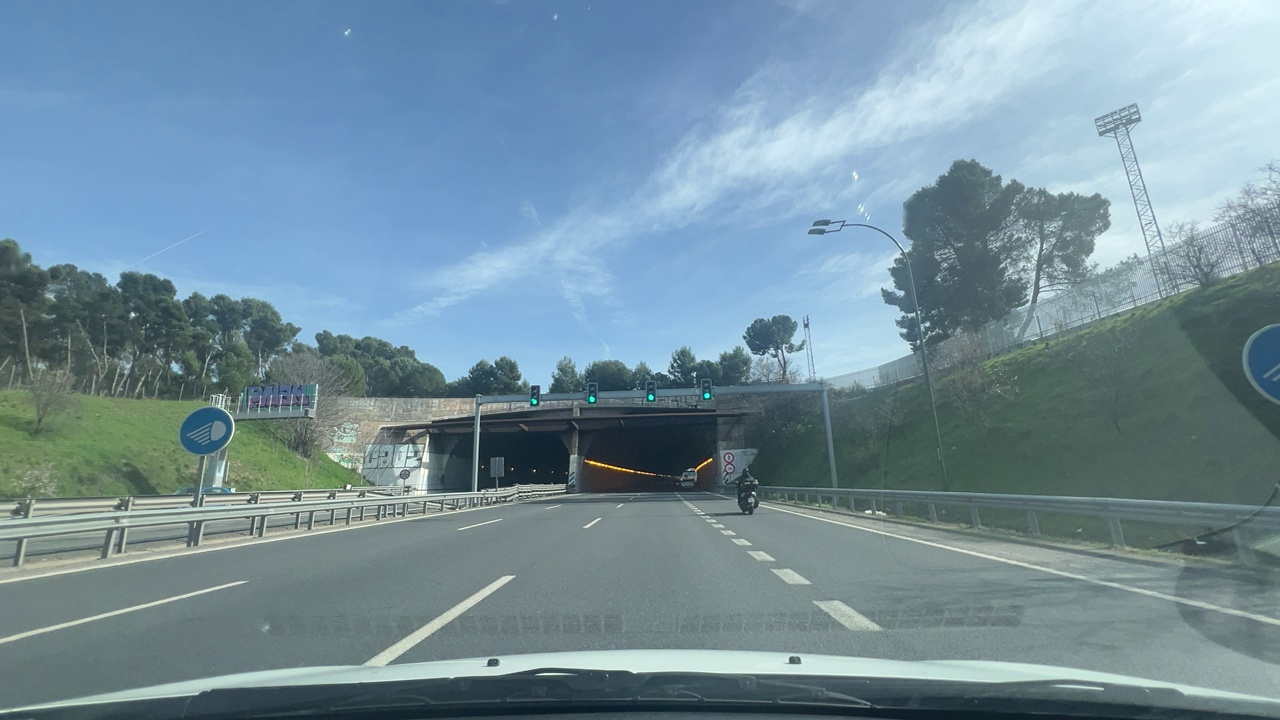
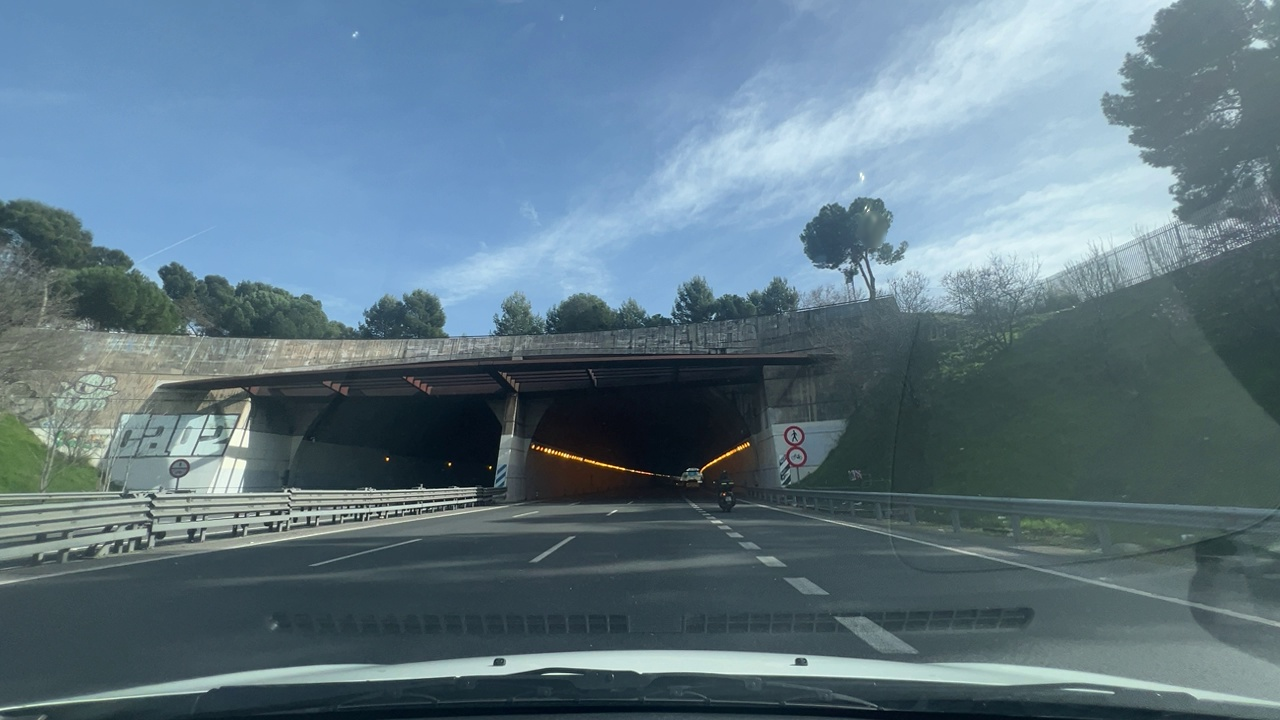
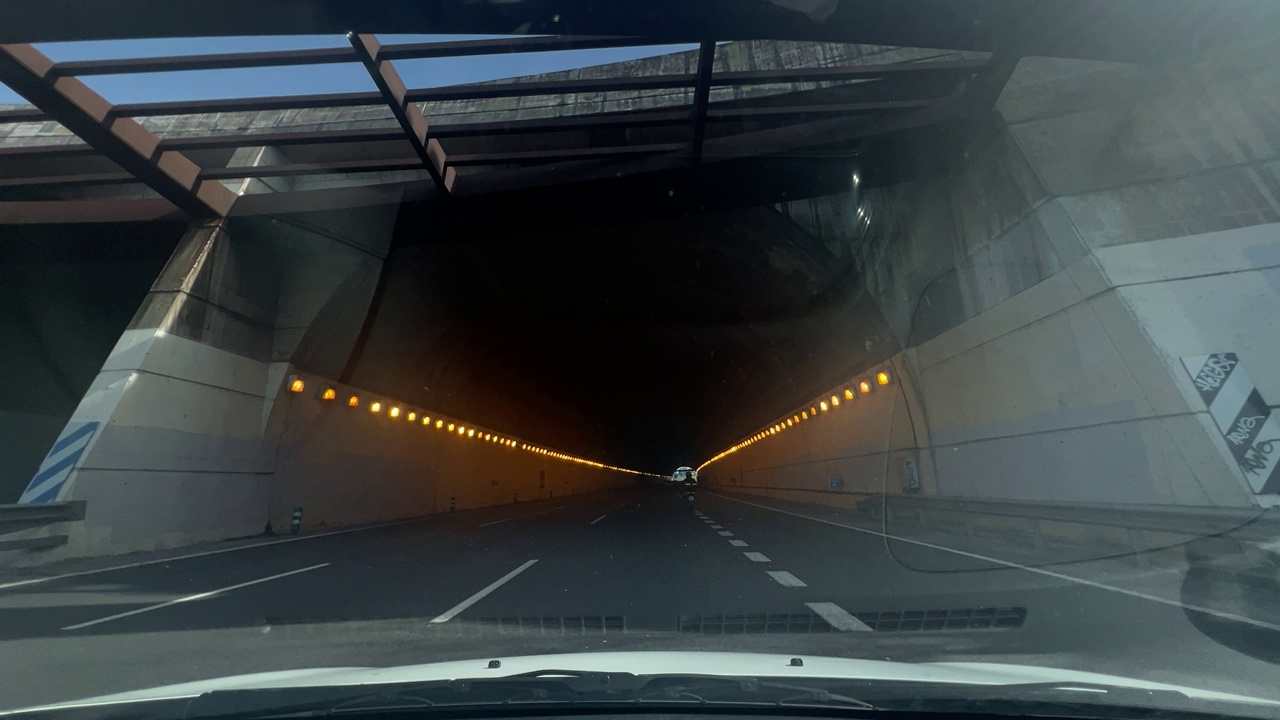
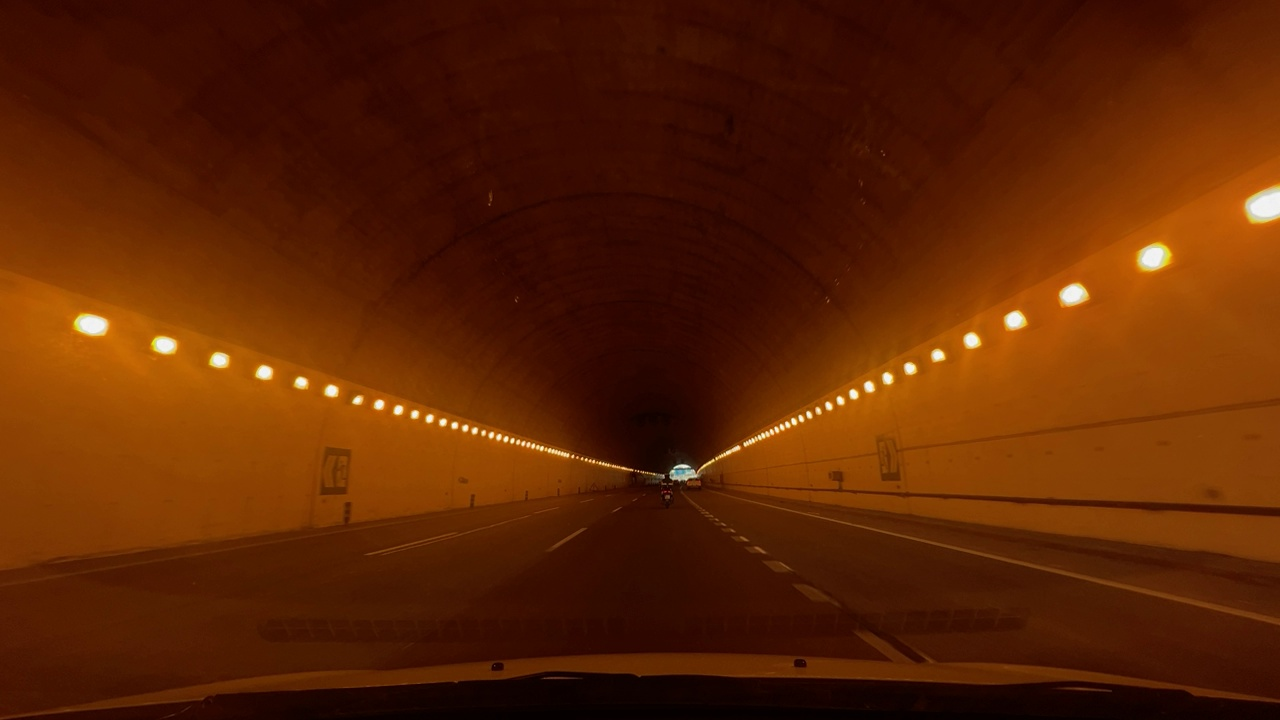
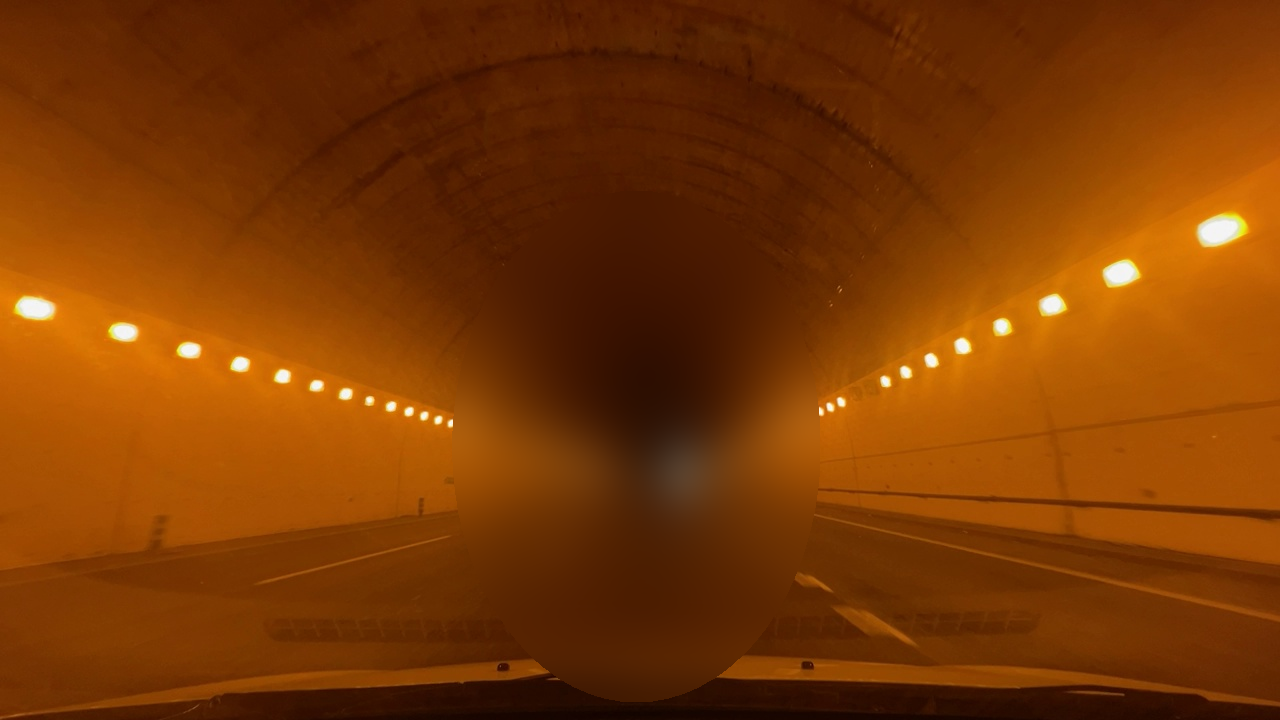
Situation: Cut in
Question: Is a vehicle from an adjacent lane moving into the ego lane?
Answer: Yes
Reasoning: there is a motorbike driving in the right adjacent lane, that it is crossing into ego lane

Situation: Cut in
Question: Has a vehicle merged into the ego lane directly ahead of the ego vehicle without any intermediate vehicle?
Answer: Yes
Reasoning: Motorbike merged into ego lane directly without any intermediate vehicle in between

Situation: Cut in
Question: Is the ego vehicle currently inside a roundabout?
Answer: No
Reasoning: ego vehicle is driving through the highway, just entering a tunnel

Situation: Cut in
Question: Is the ego vehicle currently within an intersection?
Answer: No
Reasoning: Ego vehicle is driving in a single direction highway and there are not intersections. There is a tunnel and in the sequence of pictures we are entering the tunnel

Situation: Cut in
Question: Is any vehicle partially overlapping the lane boundary markings of the ego lane?
Answer: Yes
Reasoning: motorbike that is performing the cut in manouver from the right is overlapping dashed line partially in some frames of the sequence